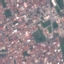
Land use / land cover: Residential